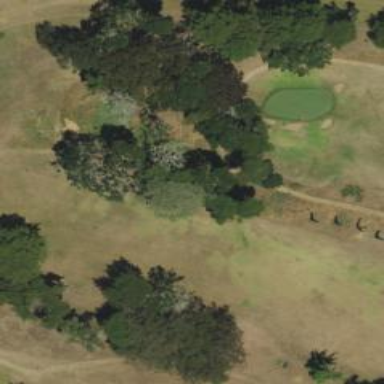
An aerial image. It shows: View of golf hole.